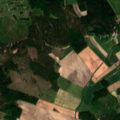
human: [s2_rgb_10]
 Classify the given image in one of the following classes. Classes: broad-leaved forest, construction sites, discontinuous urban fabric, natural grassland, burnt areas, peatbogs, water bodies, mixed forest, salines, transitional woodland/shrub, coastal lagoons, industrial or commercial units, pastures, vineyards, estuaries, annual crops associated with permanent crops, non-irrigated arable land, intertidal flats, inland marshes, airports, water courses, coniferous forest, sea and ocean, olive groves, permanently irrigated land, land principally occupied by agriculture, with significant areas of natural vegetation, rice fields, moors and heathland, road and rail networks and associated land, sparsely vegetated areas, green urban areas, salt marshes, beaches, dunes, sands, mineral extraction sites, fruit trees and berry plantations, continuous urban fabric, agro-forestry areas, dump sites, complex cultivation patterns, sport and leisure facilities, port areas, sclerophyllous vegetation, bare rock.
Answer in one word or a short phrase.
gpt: non-irrigated arable land, land principally occupied by agriculture, with significant areas of natural vegetation, coniferous forest, mixed forest